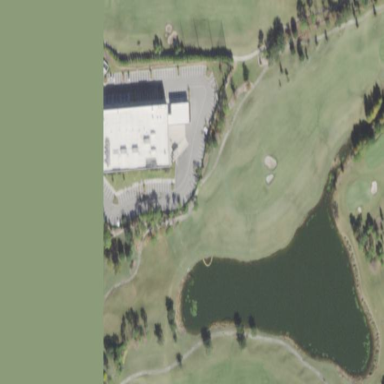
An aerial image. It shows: Scenic view of water hazard on golf course. The natural water feature adds beauty to the landscape.